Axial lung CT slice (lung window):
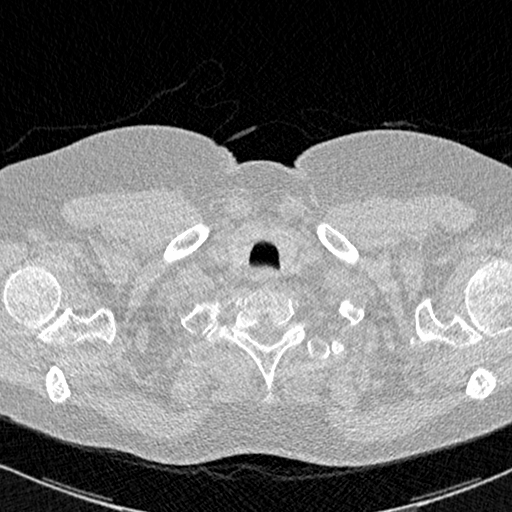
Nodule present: no